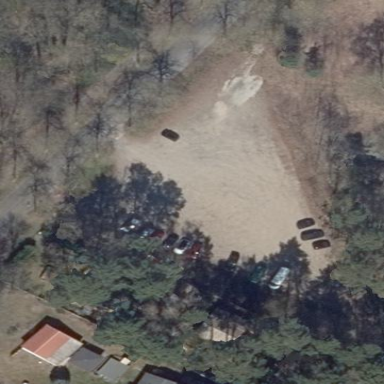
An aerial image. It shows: Parking area with compacted surface.